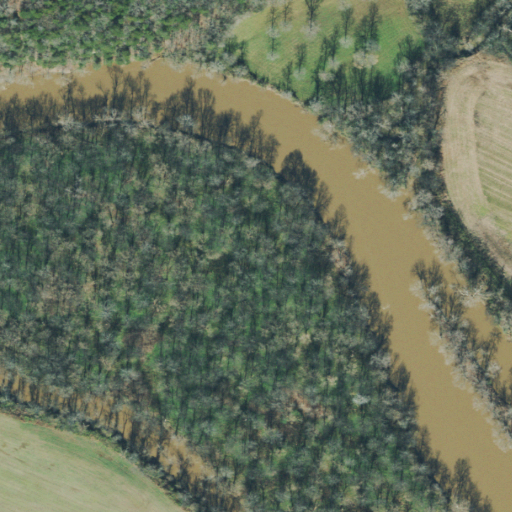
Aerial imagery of island in Tennessee named Whitfield Island containing mixed forest, open water, woody wetlands, pasture, deciduous forest, evergreen forest, cultivated crops, and herbaceous wetlands